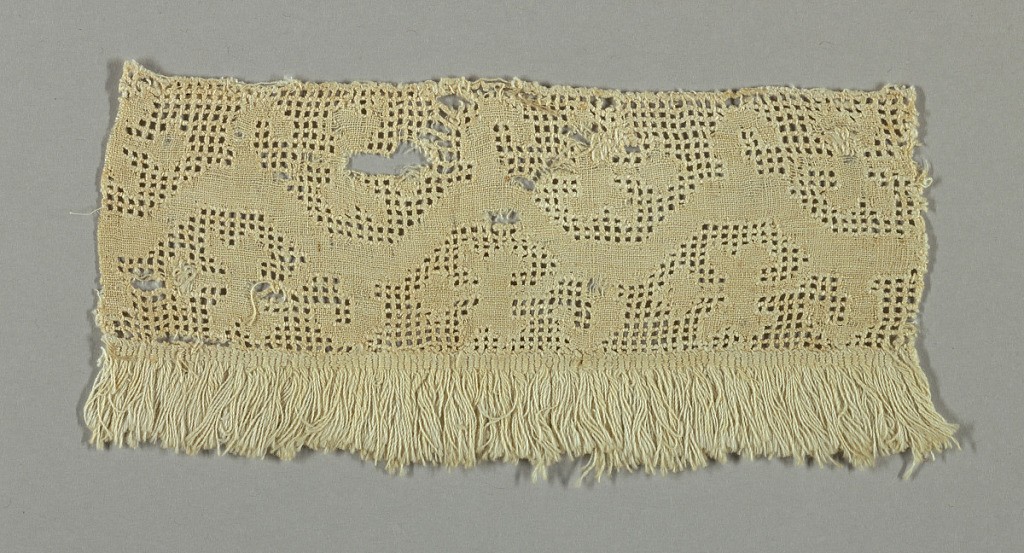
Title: Band
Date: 16th century
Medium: linen Technique: withdrawn element work
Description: Band of cutwork in a design of an angular vine with leaves. On one side, a piece of plain white linen cloth; on the other, white fringe.